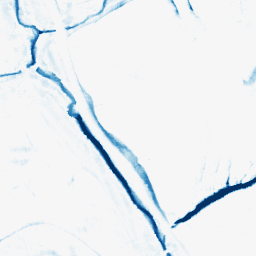
Category: morphological
Decomposition family: morphological_rect
Decomposition parameters: operation: closing
width: 10
height: 10
Upsampling method: bspline
Upsampling parameters: scale: 4
Upsampling scale: 4